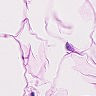
Metastatic tissue present: no